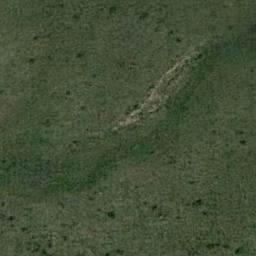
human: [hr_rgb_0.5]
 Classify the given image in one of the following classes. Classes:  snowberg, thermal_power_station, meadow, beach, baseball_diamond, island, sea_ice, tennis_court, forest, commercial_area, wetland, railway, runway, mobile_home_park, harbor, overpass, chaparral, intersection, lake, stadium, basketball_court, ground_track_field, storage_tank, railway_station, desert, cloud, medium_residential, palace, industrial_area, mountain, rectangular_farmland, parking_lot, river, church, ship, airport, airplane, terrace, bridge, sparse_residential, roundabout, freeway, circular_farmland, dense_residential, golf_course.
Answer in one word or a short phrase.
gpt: meadow